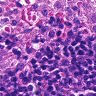
Metastatic tissue present: no